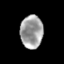
Tissue: skin
Cell type: Epithelial cells
Senescence score: 0.84
Nuclear area (px): 724
Mean DAPI intensity: 161.12